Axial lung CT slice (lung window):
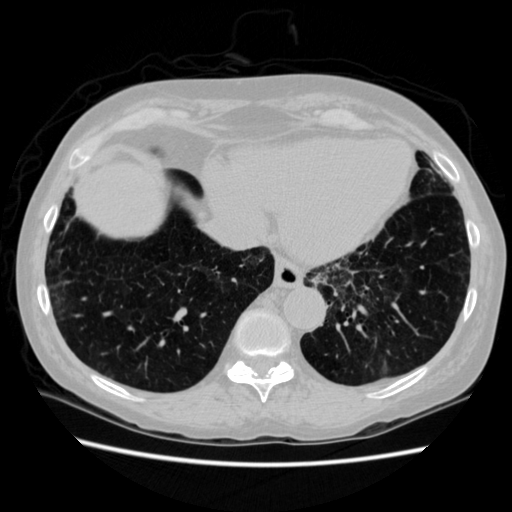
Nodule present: no